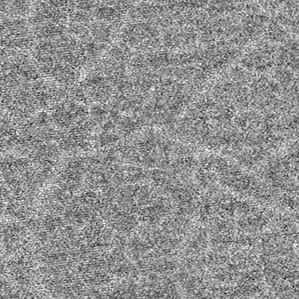
Label: frost